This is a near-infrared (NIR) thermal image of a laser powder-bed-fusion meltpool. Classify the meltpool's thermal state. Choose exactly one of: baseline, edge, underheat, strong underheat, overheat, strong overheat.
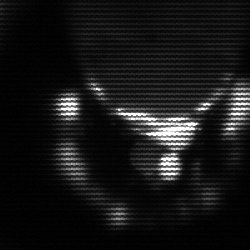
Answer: baseline